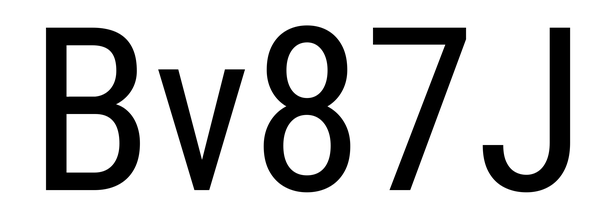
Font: Roboto_Condensed_Regular